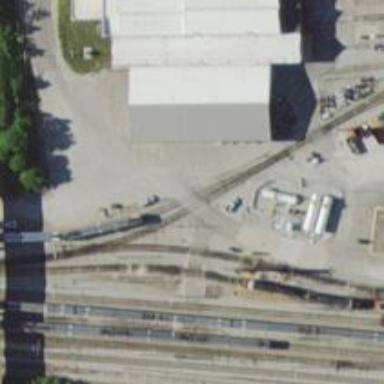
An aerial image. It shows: Railway yard.